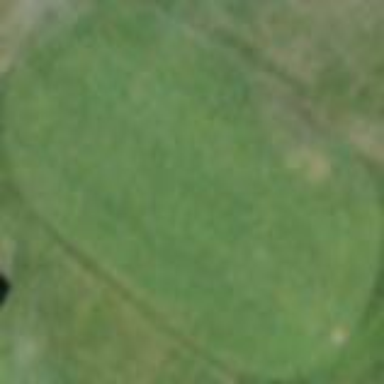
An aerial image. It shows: Grassy area designated as golf tee.